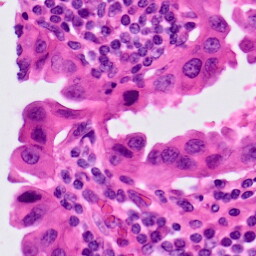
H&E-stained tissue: Lung